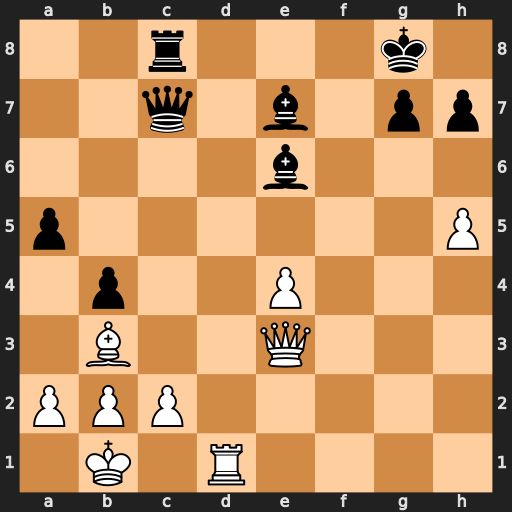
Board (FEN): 2r3k1/2q1b1pp/4b3/p6P/1p2P3/1B2Q3/PPP5/1K1R4
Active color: w
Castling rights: -
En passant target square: -
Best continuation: Bxe6+ Kh8 Bxc8